Field crop: maize
Growth stage: 2
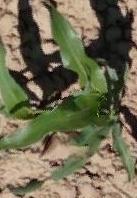
Species: maize